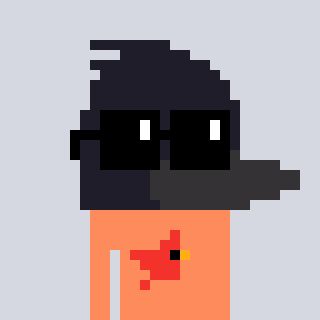
a pixel art character with square black sunglasses, a raven-shaped head and a peachy-colored body on a cool background